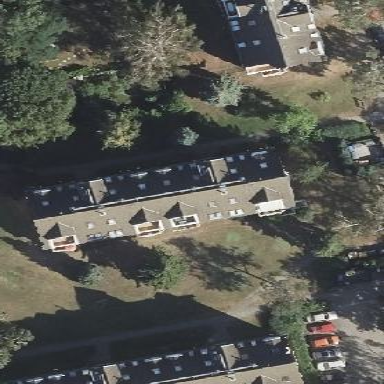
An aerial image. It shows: Image showing building with apartments.